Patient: sex F, age 65
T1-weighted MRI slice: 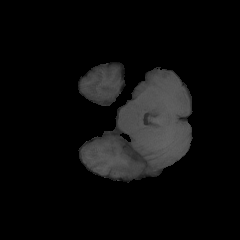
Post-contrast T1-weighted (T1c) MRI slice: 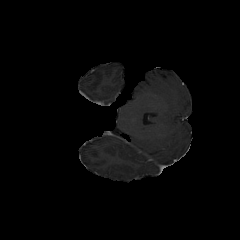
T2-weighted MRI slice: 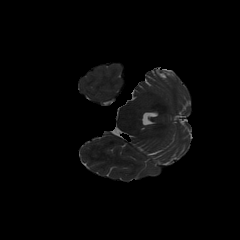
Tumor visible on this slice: no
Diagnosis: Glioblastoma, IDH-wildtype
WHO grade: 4